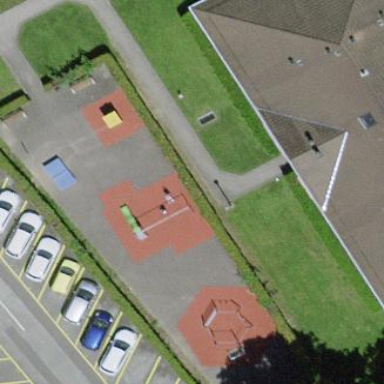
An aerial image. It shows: Playground area for leisure land.